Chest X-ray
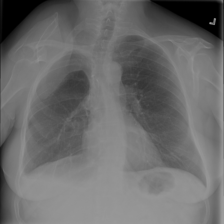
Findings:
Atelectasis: negative
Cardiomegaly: negative
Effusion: negative
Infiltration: negative
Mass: negative
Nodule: negative
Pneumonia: negative
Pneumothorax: negative
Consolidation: negative
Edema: negative
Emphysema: negative
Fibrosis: negative
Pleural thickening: negative
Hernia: negative